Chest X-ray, PA view. Patient: 13 years old, sex F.
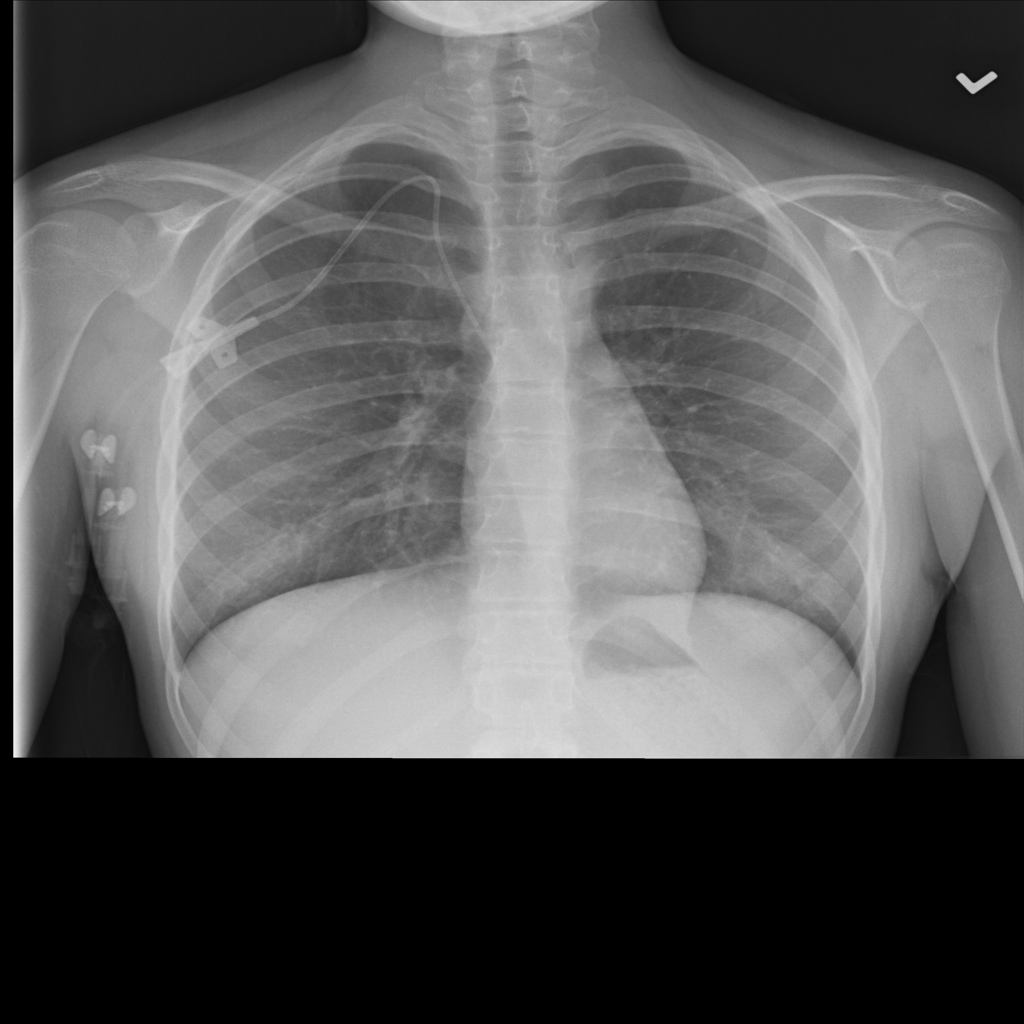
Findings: No Finding